Question: I am developing a small user interface for a home-project. I created a *.ui file with QT-Designer. This is my main window with some navigations buttons, labels and so on. Now I am struggeling to load another *.ui (for example with content) in the frame or widget of the main window when I click on navgation buttons. I am using pyqt4 and I have to implement it with python on an raspberry pi.
I also used the search but I did not find an working solution for my problem. Maybe it is really easy but for me it is difficultly.
*Important: I don't want to reorganize buttons and labels! I want to load a whole *.ui file in a widget or frame which is in the main window!
Here my code examples:
The following is my main.py
'''
from PyQt4.QtCore import *
from PyQt4.QtGui import *
from PyQt4.uic import *
def buttonKlick1close():
start.close()
start = loadUi("start.ui")
start.connect(start.pushButton, SIGNAL("clicked()") , buttonKlick1close)
# there are other "signal-connections" for my navigation buttons but I
# integreated all exactly the same like above.
# actually when I click to another navigation button it will open an "def"
# with "window2.showFullscreen()" and so on....
start.showFullScreen()
app.exit(app.exec_())
'''
Now, when I click on my navagtion buttons it will always open 7-8 windows and so I also need my whole navgation buttons on every window.
My aim is to create ONE window with my navigation buttons and an frame/widget in it where I can promote/load the other *ui files. Or is there another good solution without frames/widgets?

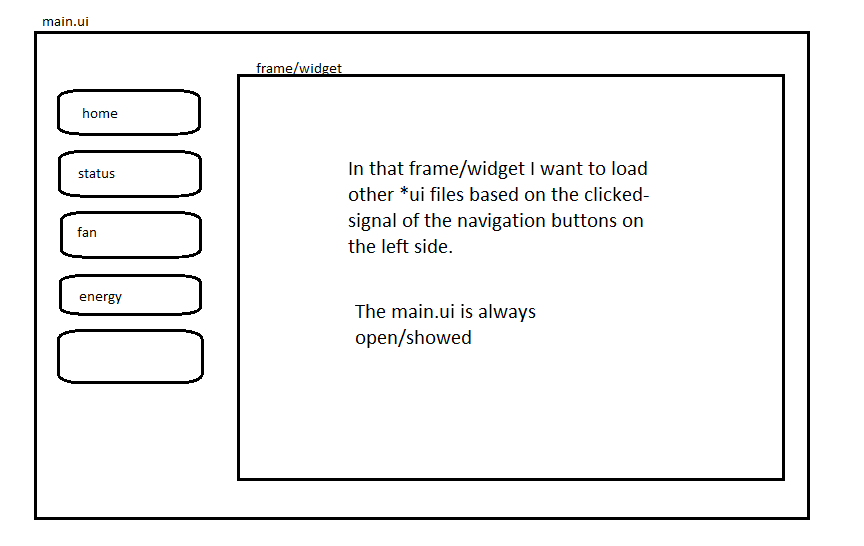
Answer: First of all, the basis of my solution is the promotion of a widget, for this I will structure the project in the following way:
'''
+-- main.py
+-- pages
| +-- energypage.py
| +-- fanpage.py
| +-- homepage.py
| +-- statuspage.py
+-- ui
+-- energy.ui
+-- fan.ui
+-- home.ui
+-- main.ui
+-- status.ui
'''
the .ui of the pages will be based on the Widget template but the main one will use the MainWindow template (MainWindow allows to have ToolBars, StatusBar, DockWidgets, menuBar, etc so I choose it as main).
Since the .ui can not be promoted by itself will create classes that invoke the design and follow a similar structure but you can add more functionalities, for example in the case of homepage.py:
'''
import os
from PyQt4 import QtGui, uic
current_dir = os.path.dirname(os.path.abspath(__file__))
Form, Base = uic.loadUiType(os.path.join(current_dir, "../ui/home.ui"))
class HomeWidget(Base, Form):
def __init__(self, parent=None):
super(self.__class__, self).__init__(parent)
self.setupUi(self)
if __name__ == '__main__':
import sys
app = QtGui.QApplication(sys.argv)
w = HomeWidget()
w.show()
sys.exit(app.exec_())
'''
The main.ui has the buttons on the left side and the QStackedWidget on the right side:
<URL>
<URL>
Each page was added by selecting the option insert page-> after current page of the menu that opens by right clicking on the QStackedWidget
Then it will be promoted to use the widget that is in the pages folder:
<URL>
Then in the main you associate the buttons with the appropriate indexes:
'''
import os
from PyQt4 import QtGui, uic
from functools import partial
current_dir = os.path.dirname(os.path.abspath(__file__))
Form, Base = uic.loadUiType(os.path.join(current_dir, "ui/main.ui"))
class MainWidget(Base, Form):
def __init__(self, parent=None):
super(self.__class__, self).__init__(parent)
self.setupUi(self)
buttons = (self.homebutton, self.statusbutton, self.fanbutton, self.energybutton)
for i, button in enumerate(buttons):
button.clicked.connect(partial(self.stackedWidget.setCurrentIndex, i))
if __name__ == '__main__':
import sys
app = QtGui.QApplication(sys.argv)
app.setStyle("fusion")
w = MainWidget()
w.show()
sys.exit(app.exec_())
'''
The complete example is <URL>.